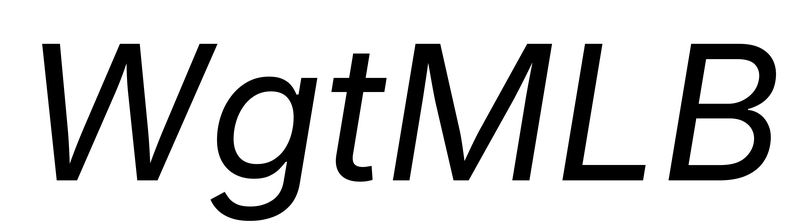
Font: Inter-Italic_Italic